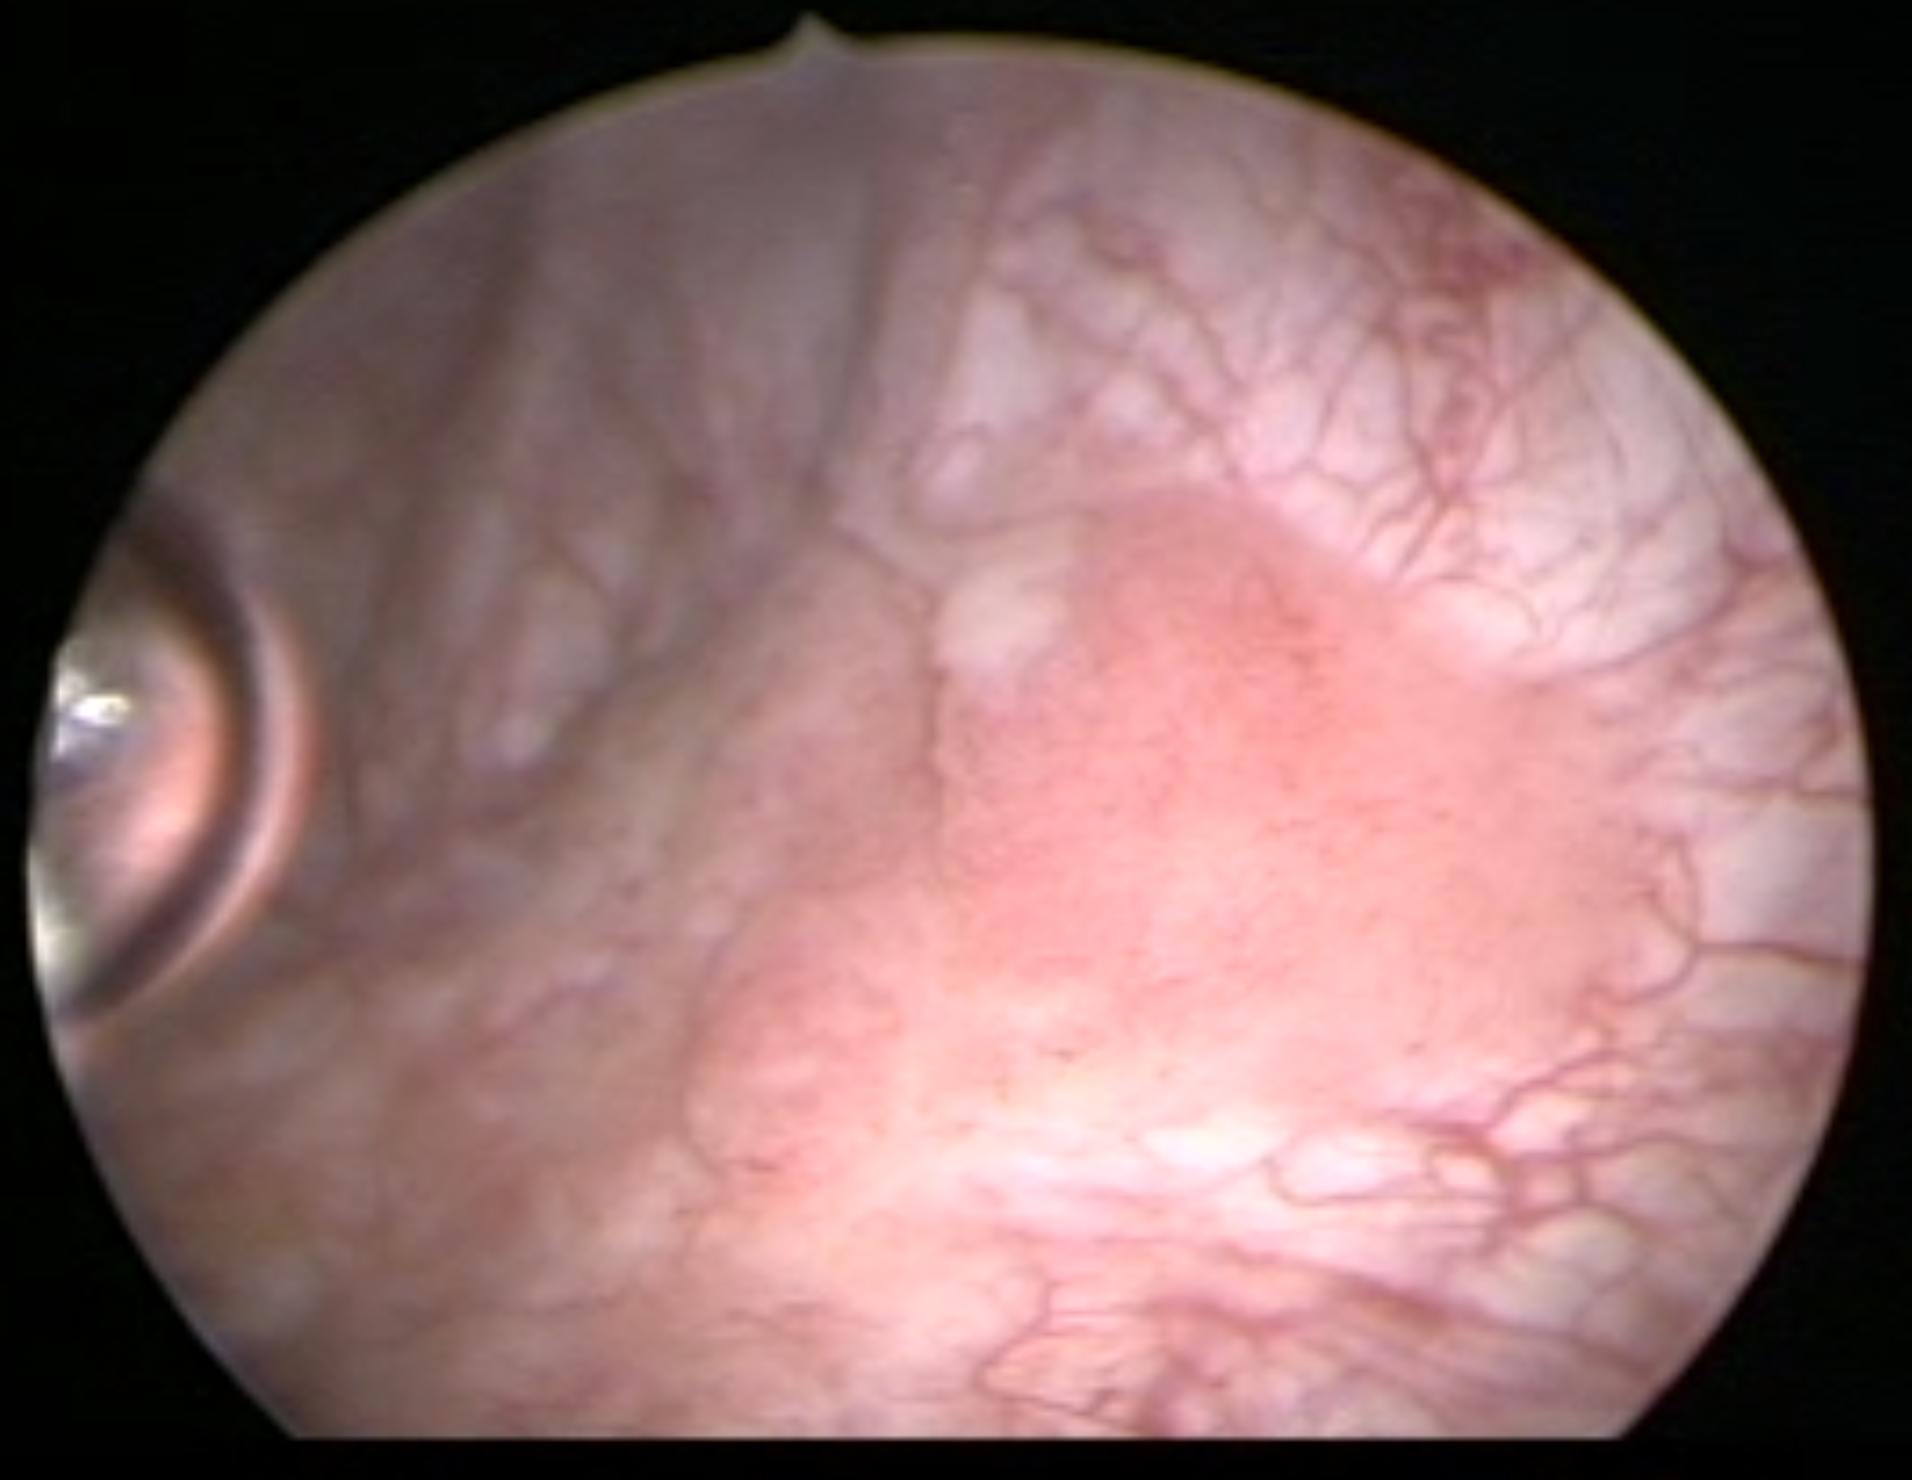
Modality: WLC
Class: Malignant
Subclass: HighGradePapillary
Lesion: L2
Stage: T1
Morphology: Non-papillary
Bladder cancer association: Yes